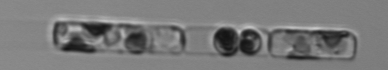
Label: Guinardia_delicatula_TAG_internal_parasite